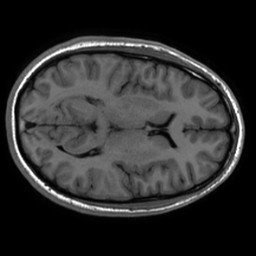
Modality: inplaneT1
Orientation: axial
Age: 20
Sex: male
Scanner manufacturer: ge
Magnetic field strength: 3 T
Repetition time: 2.297 s
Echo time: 0.02273 s